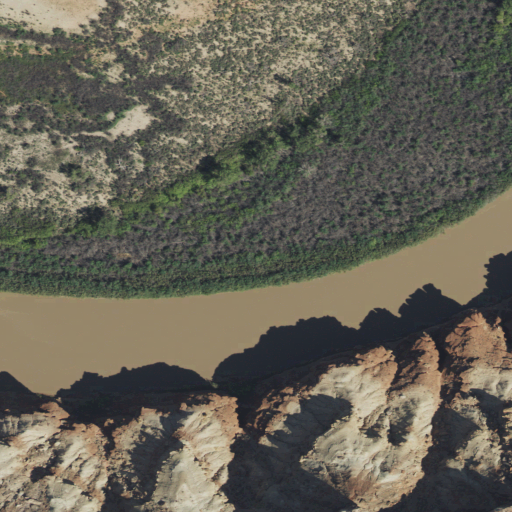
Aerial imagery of valley in Utah named Labyrinth Canyon containing woody wetlands, shrub, open water, herbaceous wetlands, and grassland